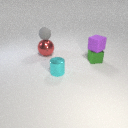
small green metal cube to the right of large red metal sphere